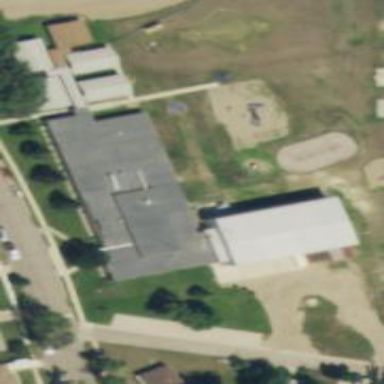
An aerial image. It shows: School.